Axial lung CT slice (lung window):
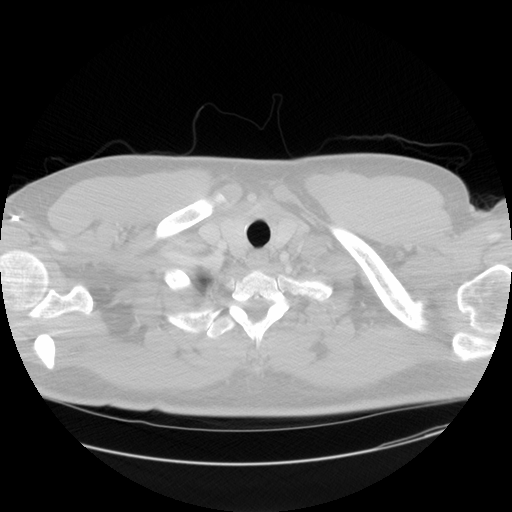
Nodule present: no